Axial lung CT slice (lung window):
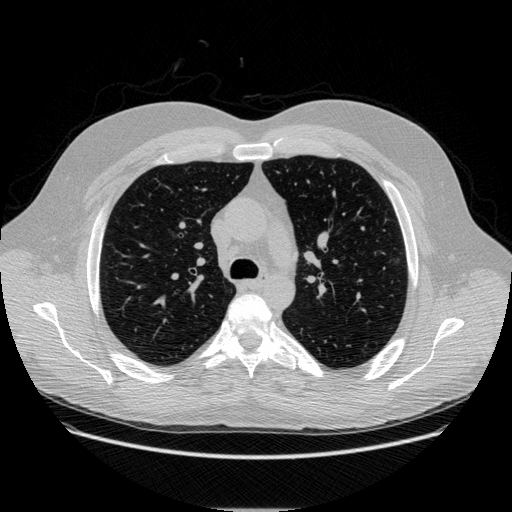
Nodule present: yes
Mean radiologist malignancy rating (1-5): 3